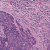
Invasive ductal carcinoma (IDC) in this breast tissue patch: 1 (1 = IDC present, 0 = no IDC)